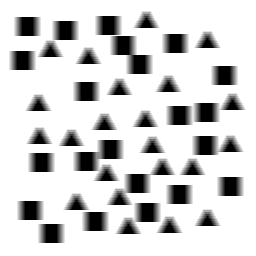
Squares: 22
Triangles: 22
Stars: 0
Total shapes: 44